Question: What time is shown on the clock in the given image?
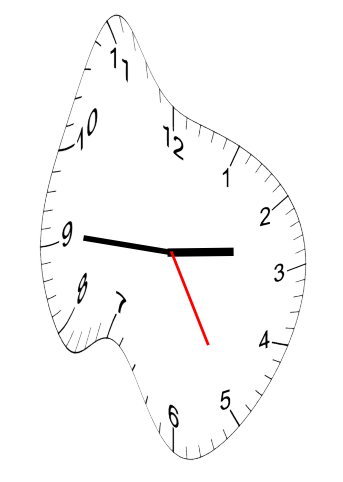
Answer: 02:45:25